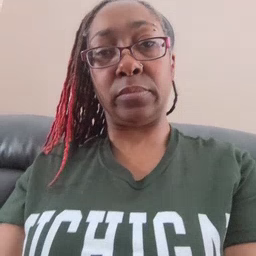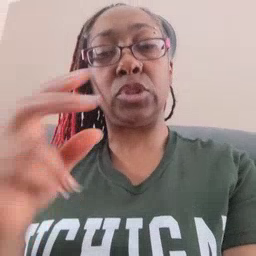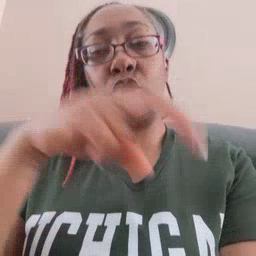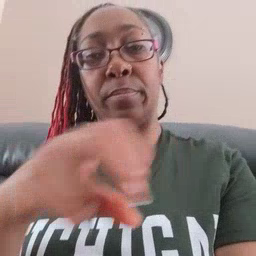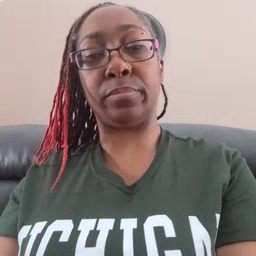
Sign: jump